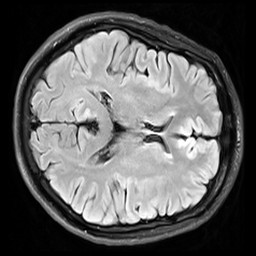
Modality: FLAIR
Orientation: axial
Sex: male
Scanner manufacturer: siemens
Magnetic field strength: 3 T
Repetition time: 10 s
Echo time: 0.09 s